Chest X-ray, AP view. Patient: 56 years old, sex M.
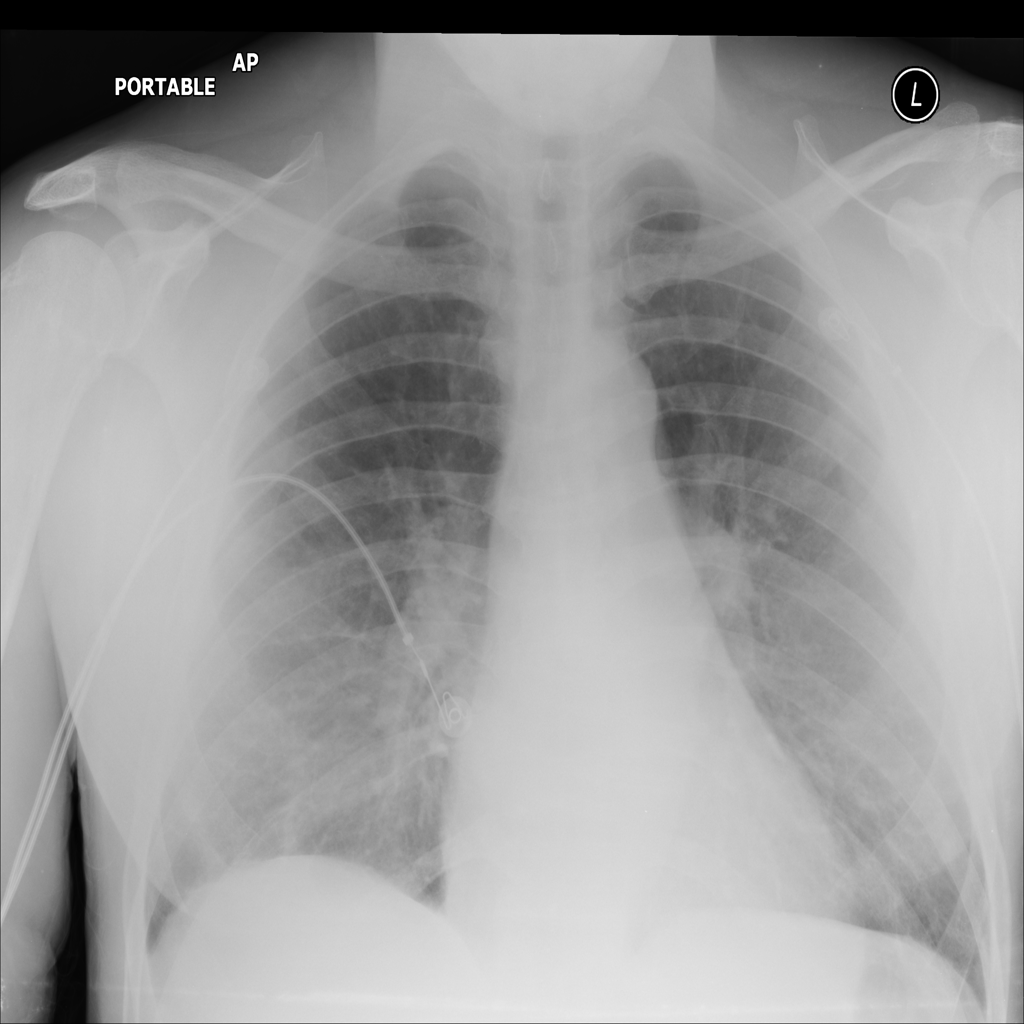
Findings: No Finding